Question: I would like to know how to add additional output to the Pester test XML file using PowerShell commands such as 'Out-Host' or 'Write-Debug'.
I wish to do this so that I can observe the output on the appveyor tests page.
As you can see in the above image the pester tests do not have an Std OUT option.
In searching for an answer I stumbled upon this <URL> which described the exact thing I want to do but doesn't provide a solution.
The only workaround I have been able to get to work is to force the pester test to write to the console using 'Out-Host' so that I can cross reference the output with the test.
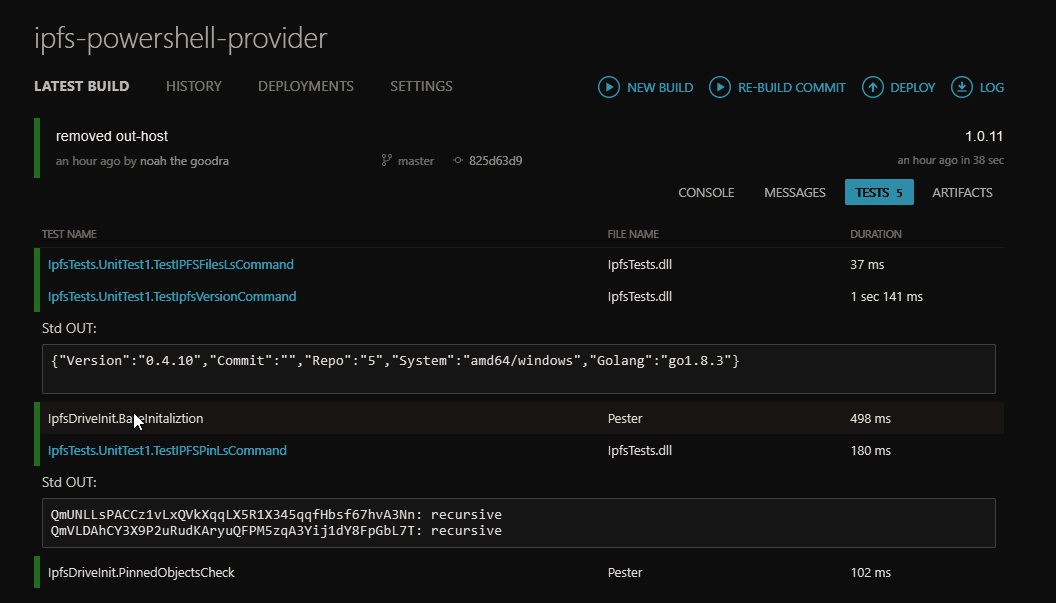
Answer: I think per the issue you linked to, this is currently not possible and will only become possible when the developers of Pester build it in as functionality. I suggest raising a new issue for it on GitHub as the one you referenced was quite old. It seems like a pretty valid request.
It's worth noting also that Pester already captures the error output of failed tests into the nunit xml output.